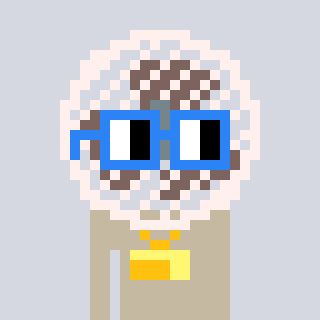
a pixel art character with square blue glasses, a fan-shaped head and a bege-colored body on a cool background